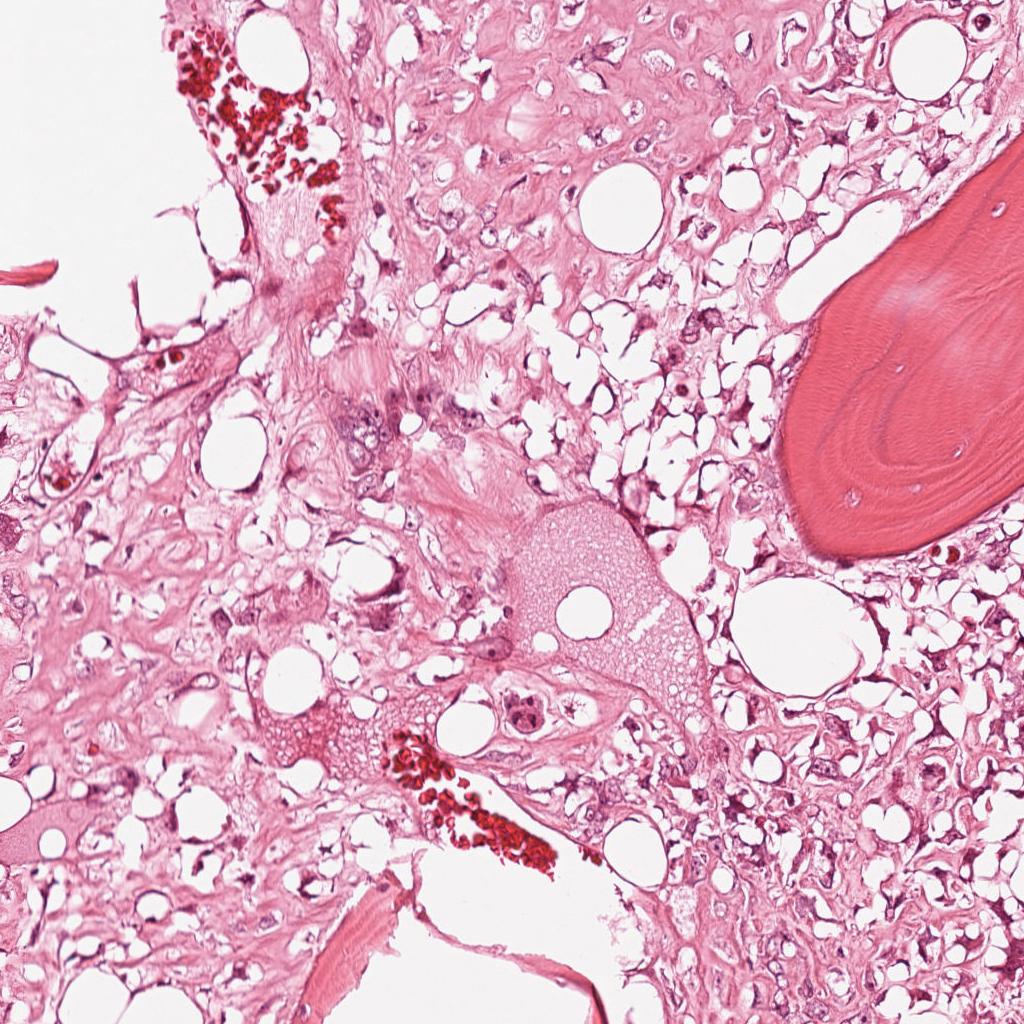
Label: Viable